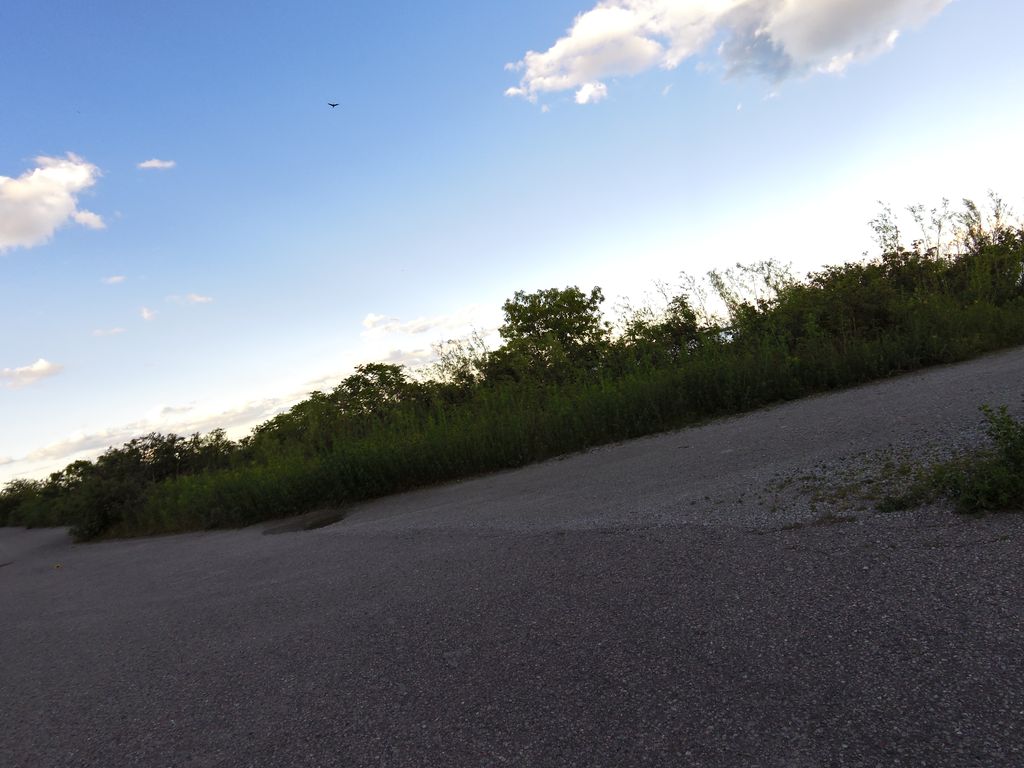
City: toronto